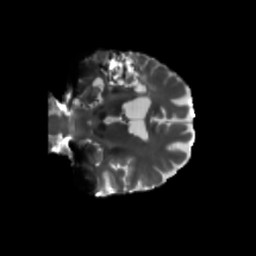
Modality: T2w
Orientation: coronal
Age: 54
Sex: male
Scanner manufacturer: siemens
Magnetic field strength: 3 T
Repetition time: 5.25 s
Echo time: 0.08 s